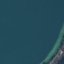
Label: SeaLake